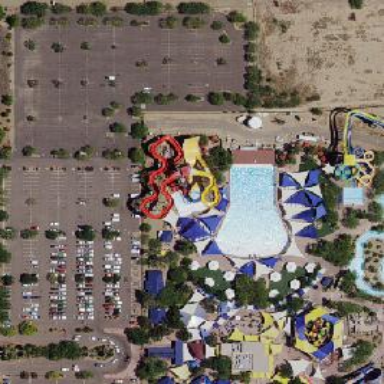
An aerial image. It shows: Water slide attraction.